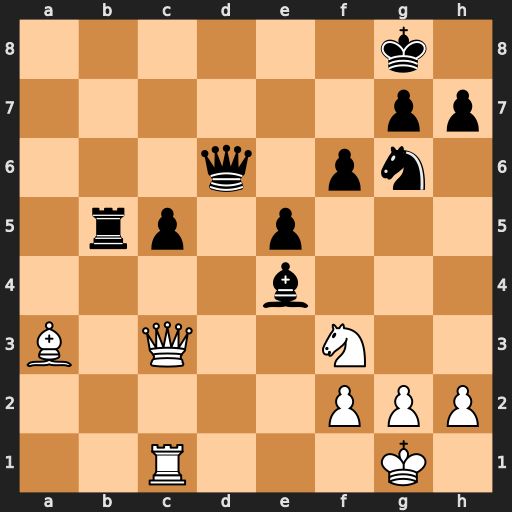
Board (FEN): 6k1/6pp/3q1pn1/1rp1p3/4b3/B1Q2N2/5PPP/2R3K1
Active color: w
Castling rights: -
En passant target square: -
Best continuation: Qc4+ Qd5 Qxb5